Question: ## Problem
Was trying the following possible optimization in my code.
(Update: which makes sense since it is a more complicated procedure).
Code:
'''
if (bigK.compareTo(prevLevelChildrenCount) > 0)
'''
to
'''
if (bigK.subtract(prevLevelChildrenCount).signum() == 1)
'''
Speed (Subtract vs compareTo) when used 100,000,000 times iteratively for random numbers.

## Question:
Is the biginteger behavior the same when using subtraction as integer in terms of overflows?
I found the following question but consider this is But does it share the overflow issue?
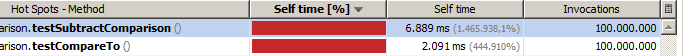
Answer: > Any reason why I shouldn't do this? I am comparing two positive big integers?
I don't see why you shouldn't, make sure it works first.
> Which one should be faster? In my own tests subtract seems to work faster.
I wouldn't trust that one is faster then another universally. Beware that micro-optimization is rarely productive.
> Is the biginteger behavior the same when using subtraction as integer in terms of overflows.
But does it share the overflow issue?
No, <URL> will not overflow. Per the linked Javadoc,
> All of the details in the Spec concerning overflow are ignored, as BigIntegers made as large as necessary to accommodate the results of an operation.